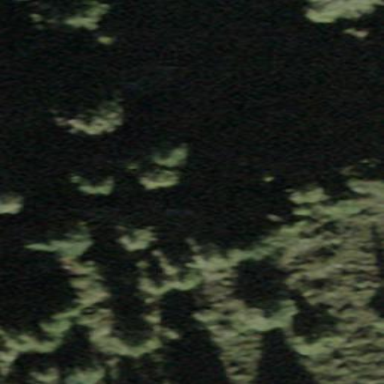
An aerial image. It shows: Forest area.